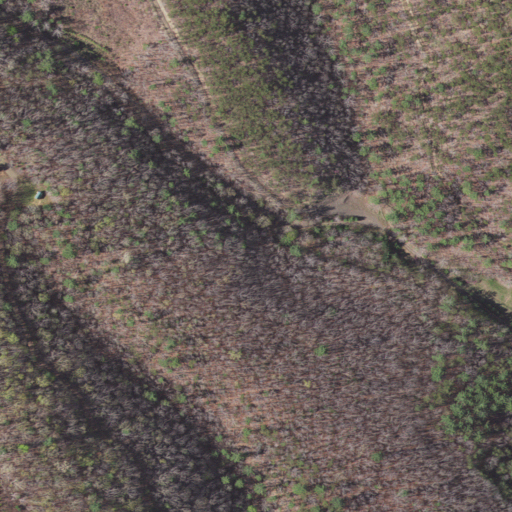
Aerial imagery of valley in Virginia named Bear Hollow containing deciduous forest, mixed forest, and evergreen forest